Question: I'm trying to make an Excel macro that searches 'Sheets("Data").Range("B:" & lastRow)' for the value "0".
If it finds a row with the value "0" in column B I need it to SUM and merge the row with the row above it.
I have the code below, but I'm getting errors and I can't figure out what I am doing wrong:
'''
Sub sumZeroRows()
Dim ws As Worksheet
Dim lastrow As Long
Dim i As Long
Set ws = Sheets("Data")
With ws
lastrow = .Cells(.Rows.Count, "B").End(xlUp).Row
For i = lastrow To 11 Step -1
If .Cells(i, "B").Value = "0" Then
.Cells(i - 1, "C").Value = .Cells(i - 1, "C").Value2 + .Cells(i, "C").Value2
.Cells(i - 1, "D").Value = .Cells(i - 1, "D").Value2 + .Cells(i, "D").Value2
.Cells(i - 1, "E").Value = .Cells(i - 1, "E").Value2 + .Cells(i, "E").Value2
.Cells(i - 1, "F").Value = .Cells(i - 1, "F").Value2 + .Cells(i, "F").Value2
.Cells(i - 1, "G").Value = .Cells(i - 1, "G").Value2 + .Cells(i, "G").Value2
.Cells(i - 1, "H").Value = .Cells(i - 1, "H").Value2 + .Cells(i, "H").Value2
.Cells(i - 1, "I").Value = .Cells(i - 1, "I").Value2 + .Cells(i, "I").Value2
.Cells(i - 1, "J").Value = .Cells(i - 1, "J").Value2 + .Cells(i, "J").Value2
.Cells(i - 1, "K").Value = .Cells(i - 1, "K").Value2 + .Cells(i, "K").Value2
.Cells(i - 1, "L").Value = .Cells(i - 1, "L").Value2 + .Cells(i, "L").Value2
.Cells(i - 1, "M").Value = .Cells(i - 1, "M").Value2 + .Cells(i, "M").Value2
.Cells(i - 1, "N").Value = .Cells(i - 1, "N").Value2 + .Cells(i, "N").Value2
.Cells(i - 1, "O").Value = .Cells(i - 1, "O").Value2 + .Cells(i, "O").Value2
.Cells(i - 1, "P").Value = .Cells(i - 1, "P").Value2 + .Cells(i, "P").Value2
.Cells(i - 1, "Q").Value = .Cells(i - 1, "Q").Value2 + .Cells(i, "Q").Value2
.Cells(i - 1, "R").Value = .Cells(i - 1, "R").Value2 + .Cells(i, "R").Value2
.Rows(i).Delete
End If
Next i
End With
End Sub
'''
My cells looks like .
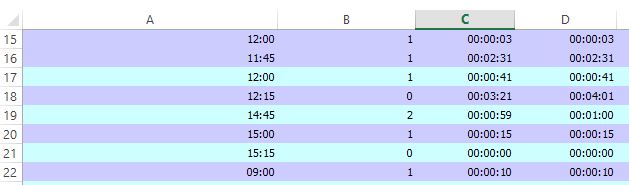
Answer: This does what you want:
'''
Sub sumZeroRows()
Dim ws As Worksheet
Dim lastrow As Long
Dim i As Long
Set ws = Sheets("Data")
With ws
lastrow = .Cells(.Rows.Count, "B").End(xlUp).Row
For i = lastrow To 11 Step -1
If .Cells(i, "B").Value = "0" Then
.Cells(i - 1, "C").Value = .Cells(i - 1, "C").Value2 + .Cells(i, "C").Value2
.Cells(i - 1, "D").Value = .Cells(i - 1, "D").Value2 + .Cells(i, "D").Value2
.Rows(i).Delete
End If
Next i
End With
End Sub
'''
You need to loop backwards when deleting rows. And sum each column individually.